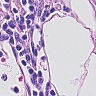
Metastatic tissue present: no